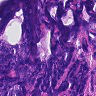
Metastatic tissue present: no